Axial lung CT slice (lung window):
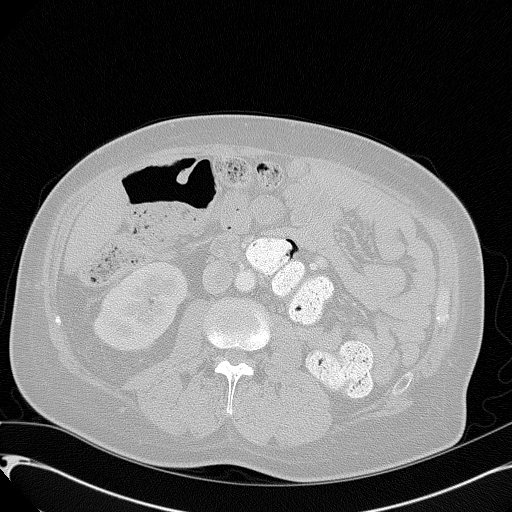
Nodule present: no